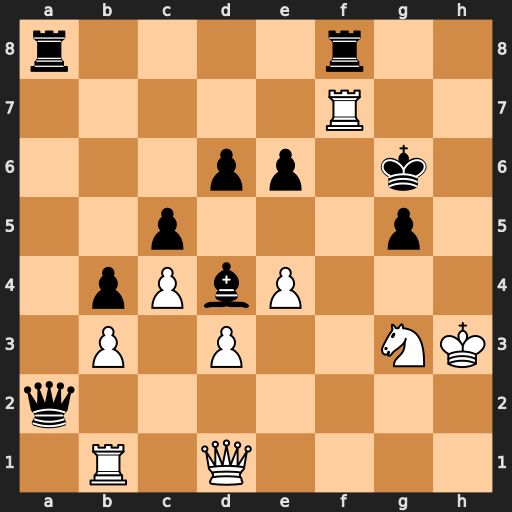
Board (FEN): r4r2/5R2/3pp1k1/2p3p1/1pPbP3/1P1P2NK/q7/1R1Q4
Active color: w
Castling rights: -
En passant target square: -
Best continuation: Qh5#